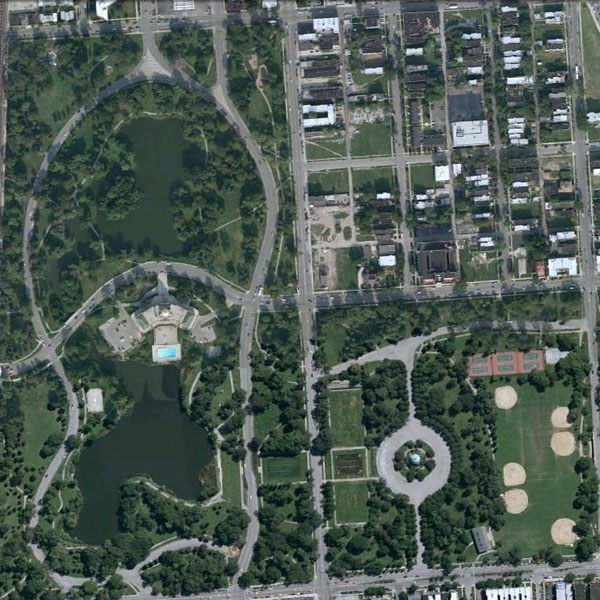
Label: Park